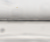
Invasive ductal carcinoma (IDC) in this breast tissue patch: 0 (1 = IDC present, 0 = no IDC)